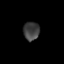
Tissue: lung
Cell type: Others
Senescence score: 0.1734
Nuclear area (px): 287
Mean DAPI intensity: 63.589